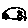
Label: car